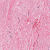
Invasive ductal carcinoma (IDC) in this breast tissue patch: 0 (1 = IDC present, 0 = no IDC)